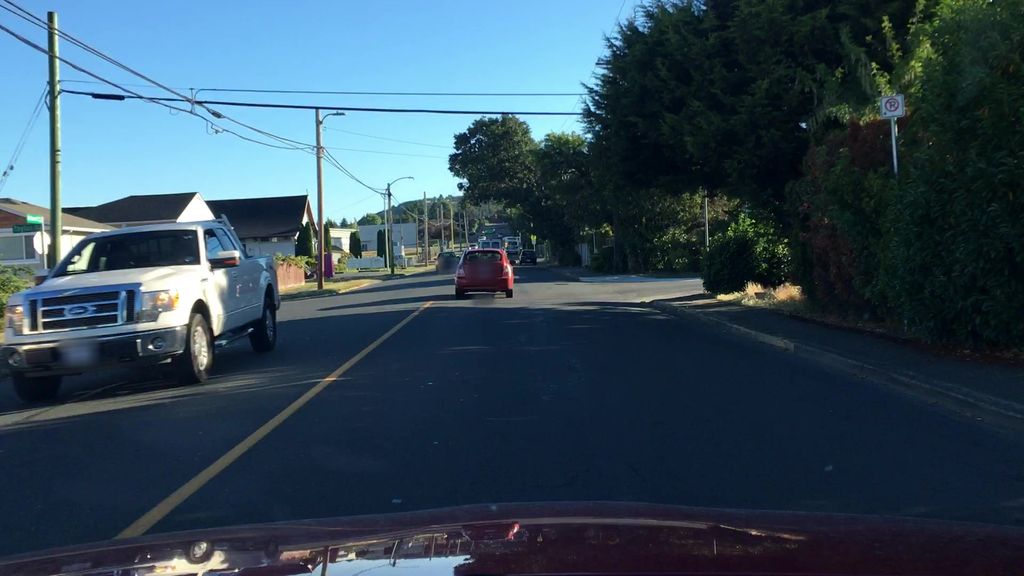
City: victoria